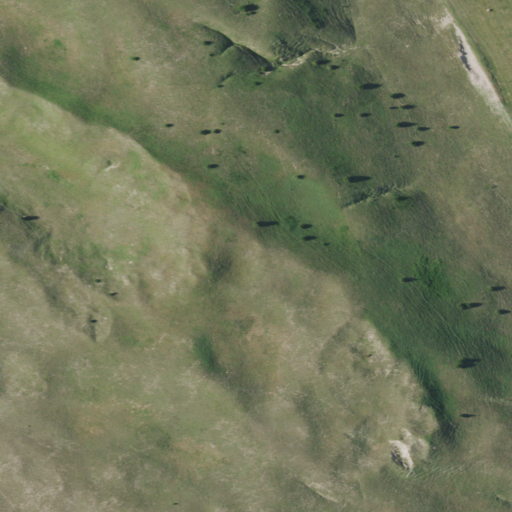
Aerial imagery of cliff(s) in Nebraska named Shanklin Bluff containing only grassland